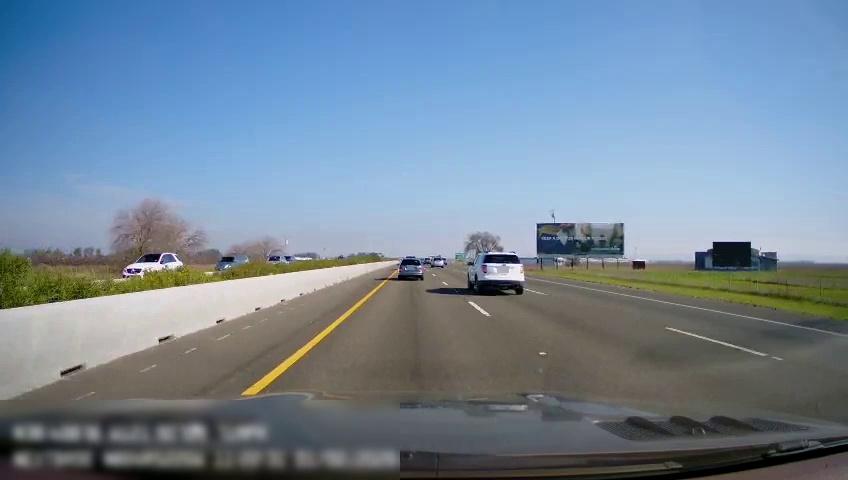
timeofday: Day
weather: Sunny
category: Drivable Space
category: Vehicles | SUV
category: Vehicles | Car
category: Vehicles | SUV
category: Vehicles | Van
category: Vehicles | Car
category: Vehicles | Car
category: Vehicles | SUV
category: Vehicles | SUV
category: Lanes | Current Lane
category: Lanes | Current Lane
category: Lanes | Alternate Lane
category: Lanes | Alternate Lane